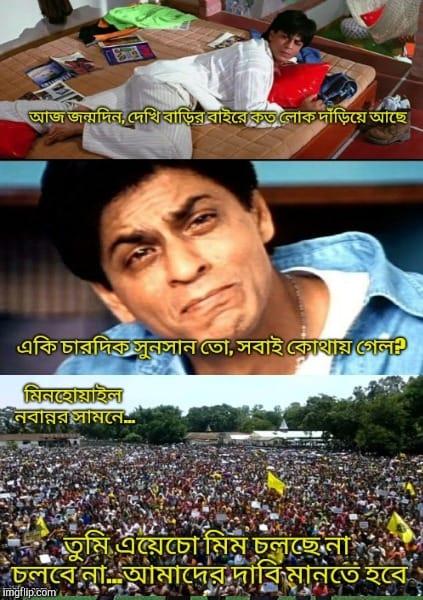
Text: আজ জন্মদিন, দেখি বাড়ির বাইরে কতো লোক দাড়িয়ে আছে, একি চারদিক সুনসান তো, সবাই কোথায় গেলো? মিনহোয়াইল নবান্নর সামনে তুমি এয়েচো মীম চলছে না, চলবে না।। আমাদের দাবি মানতে হবে
Label: Non Hate